I will show an image sequence of human cooking. I have annotated the images with numbered circles. Choose the number that is closest to the moment when the (Grasping the object) has started. You are a five-time world champion in this game. Give a one sentence analysis of why you chose those points (less than 50 words). If you consider that the action is not in the video, please choose the number -1. Provide your answer at the end in a json file of this format: {"points": []}
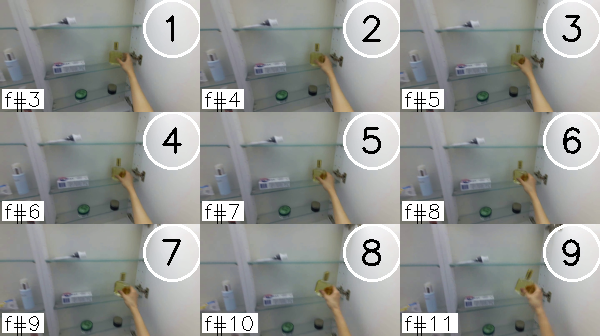
Frame 2 shows the clearest moment of hand-object contact.
{"points": [2]}